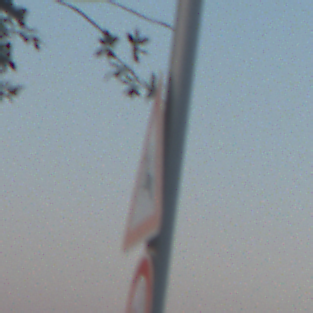
Verkehrszeichen: WildwechselRechts
Zusatzzeichen unten: VerbotUeberholenEinspurigeFahrzeuge
Umgebung: Outdoor, Nature
Tageszeit: SunriseSunset
Wetter: Clear
Licht: Natural
Jahreszeit: Winter
Kontrast: LowContrast